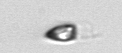
Label: Pyramimonas